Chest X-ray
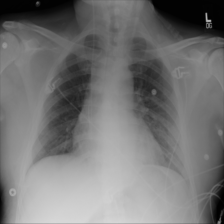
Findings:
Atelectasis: negative
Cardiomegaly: negative
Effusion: negative
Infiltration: negative
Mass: negative
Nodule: negative
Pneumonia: negative
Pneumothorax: negative
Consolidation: negative
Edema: negative
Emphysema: negative
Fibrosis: negative
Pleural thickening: negative
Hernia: negative